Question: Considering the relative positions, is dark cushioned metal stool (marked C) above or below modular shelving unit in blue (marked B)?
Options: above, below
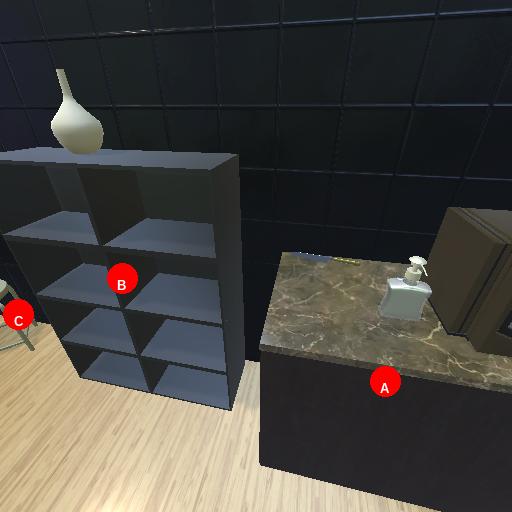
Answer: above